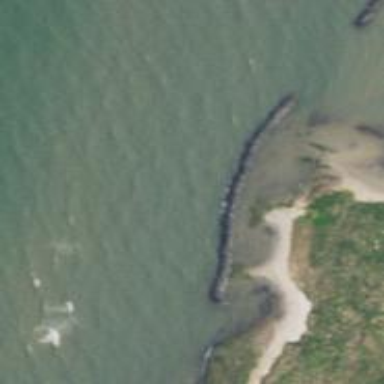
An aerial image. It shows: Breakwater structure.